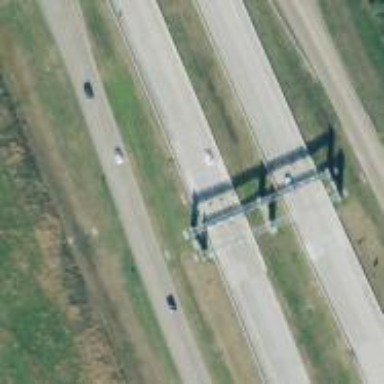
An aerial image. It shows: Toll gantry on the road.